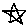
Label: star